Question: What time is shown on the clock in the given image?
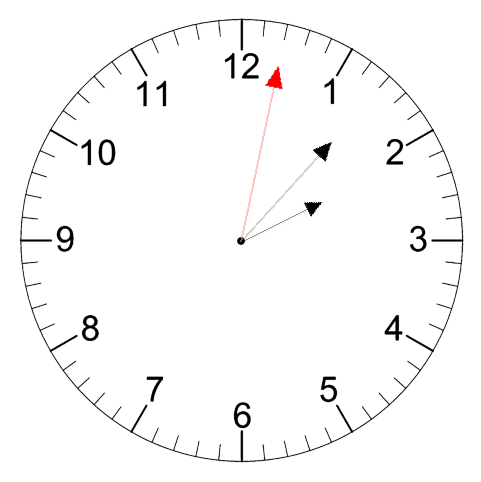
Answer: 02:07:02